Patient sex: M
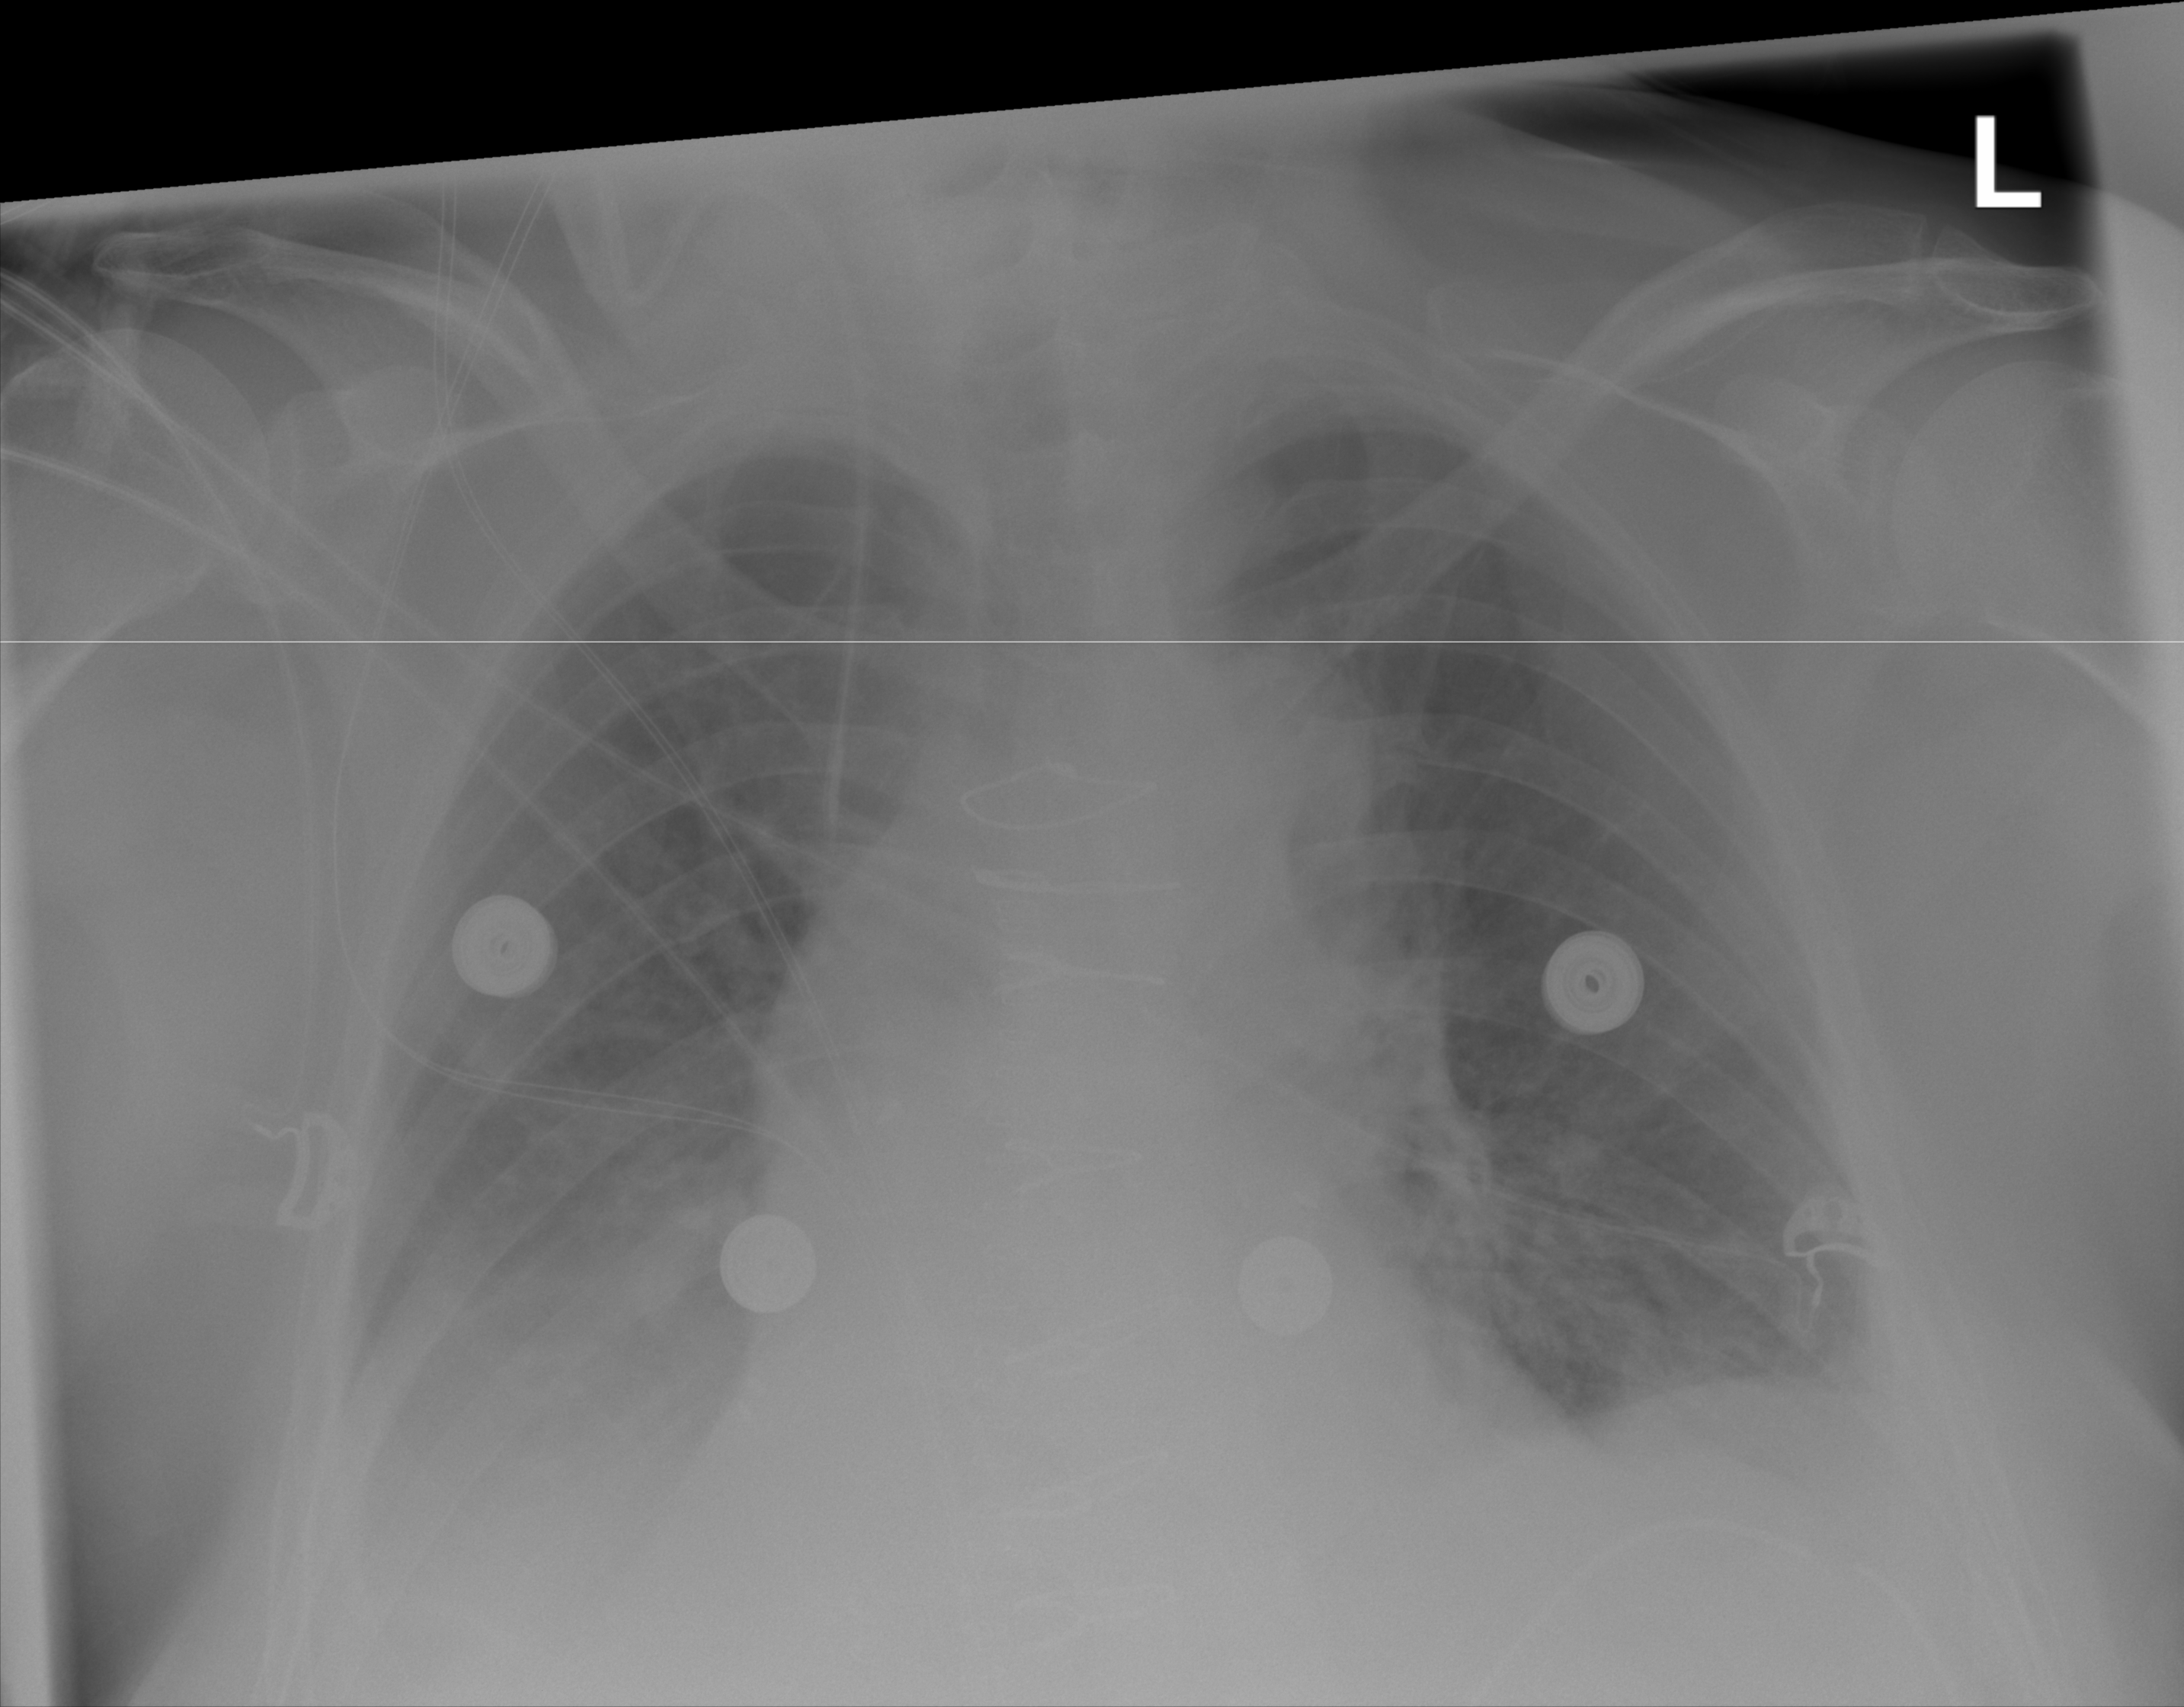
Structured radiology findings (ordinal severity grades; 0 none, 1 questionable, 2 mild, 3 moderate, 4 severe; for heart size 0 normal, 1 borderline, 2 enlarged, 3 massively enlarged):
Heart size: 1
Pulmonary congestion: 2
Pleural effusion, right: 2
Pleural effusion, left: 2
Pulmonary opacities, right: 0
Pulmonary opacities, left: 0
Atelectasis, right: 2
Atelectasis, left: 2